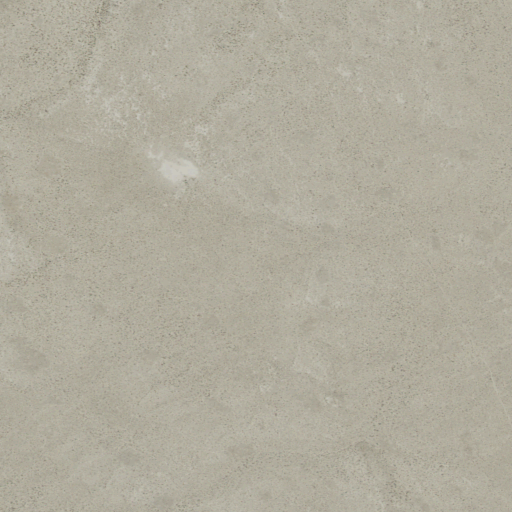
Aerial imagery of valley in Utah named Snake Valley containing only shrub